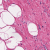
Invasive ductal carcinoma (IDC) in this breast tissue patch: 0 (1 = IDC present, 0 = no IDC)